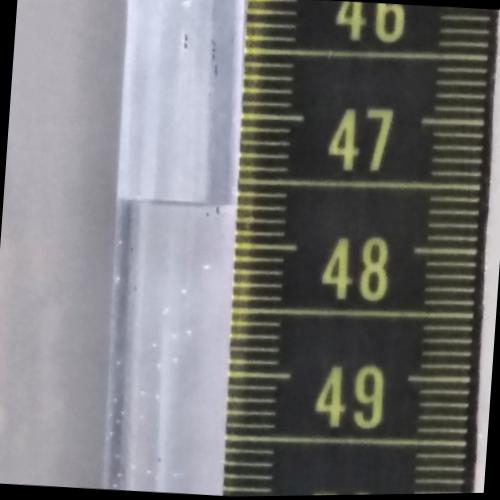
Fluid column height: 47.7 cm